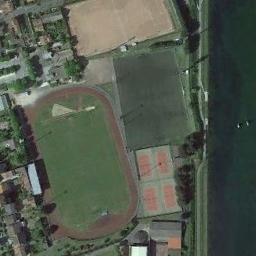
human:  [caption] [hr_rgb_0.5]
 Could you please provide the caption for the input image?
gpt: The ground track field is next to some other sports areas .

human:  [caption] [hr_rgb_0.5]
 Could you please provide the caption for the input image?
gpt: There are strange green fields in the track and field .

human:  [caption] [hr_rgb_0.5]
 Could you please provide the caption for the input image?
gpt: There are many buildings next to the ground track field .

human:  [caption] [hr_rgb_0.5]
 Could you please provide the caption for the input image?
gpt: The track and field is built in the middle of a residential area, Surrounded by a lot of vegetation, Next to the river .

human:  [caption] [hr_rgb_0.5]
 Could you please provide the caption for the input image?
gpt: A ground track field with a red track beside a river .